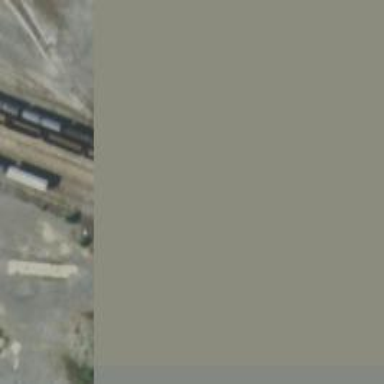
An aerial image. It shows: Abandoned railway.